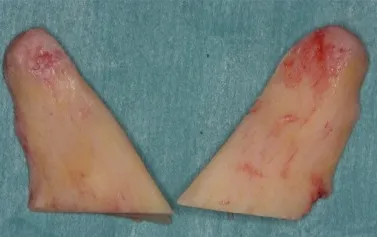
Intraoperative clinical photo. (B) The resected coronoid processes.
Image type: medical_photograph (other_medical_photograph)